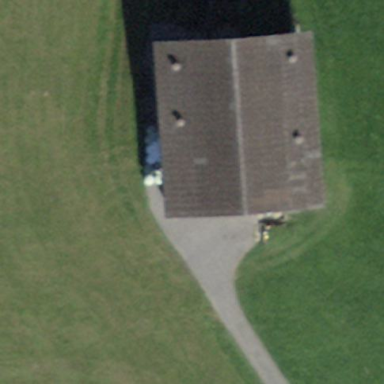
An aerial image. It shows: Barn.